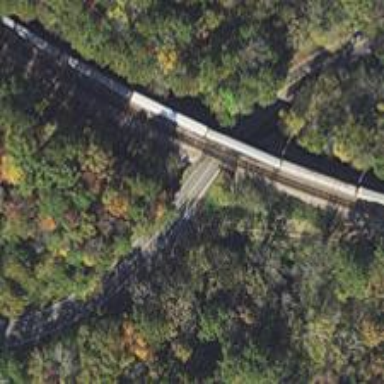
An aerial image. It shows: Railway bridge.